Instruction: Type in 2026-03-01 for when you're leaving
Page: home
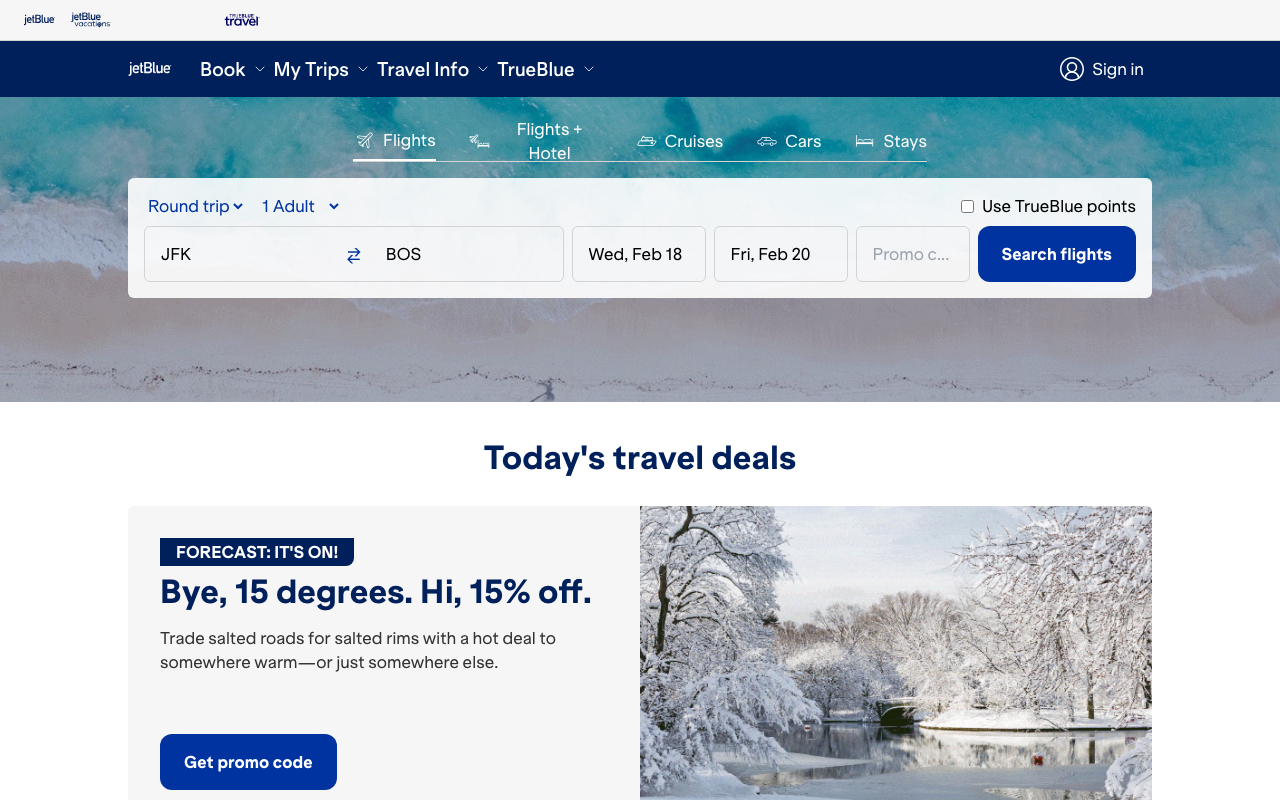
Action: type